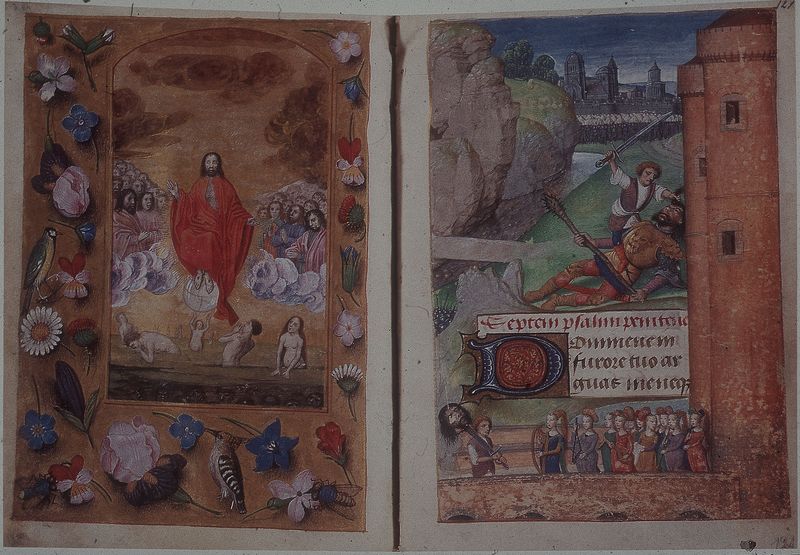
Titel: Stundenbuch Philip von Cleve
Institution: Wien, Österreichische Nationalbibliothek
Schlagwörter: gruppe, held, himmel, kampf, vogel, wolken, menschen, blume, blumen, bunt, blüte, blüten, haus, tier, tiere, wiese, gericht, natur, vögel, turm, schrift, liegen, zwei, schlacht, inschrift, buch, burg, seite, illustration, schwert, initiale, gebet, seiten, christus, jesus, christlich, hölle, jüngstes gericht, leid, verdammte, religiös, predigt, david, buchseiten, heiland, szenen, auferstehung, himmelfahrt, apostel, predigen, buchmalerei, bestie, doppelseite, illustrationen, biest, goliath, d